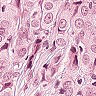
Metastatic tissue present: yes